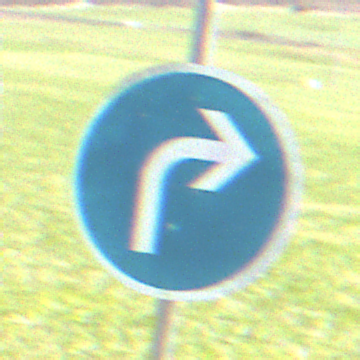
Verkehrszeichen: VorgeschriebeneFahrtrichtungRechts
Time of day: MorningAfternoon
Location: Outdoor (Nature)
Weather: PartlyCloudy
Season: NotSpecified
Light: Natural